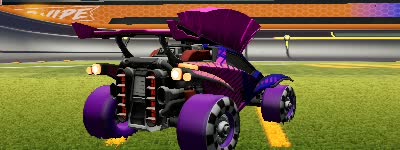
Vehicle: octane